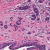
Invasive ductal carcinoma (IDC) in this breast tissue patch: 0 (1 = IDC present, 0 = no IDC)